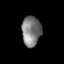
Tissue: prostate
Cell type: T cells
Senescence score: 0.7099
Nuclear area (px): 561
Mean DAPI intensity: 125.467